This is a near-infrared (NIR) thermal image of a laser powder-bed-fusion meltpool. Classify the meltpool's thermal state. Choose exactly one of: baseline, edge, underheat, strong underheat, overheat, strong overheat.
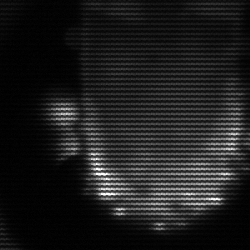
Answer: baseline